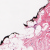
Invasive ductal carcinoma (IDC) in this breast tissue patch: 0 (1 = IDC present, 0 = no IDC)